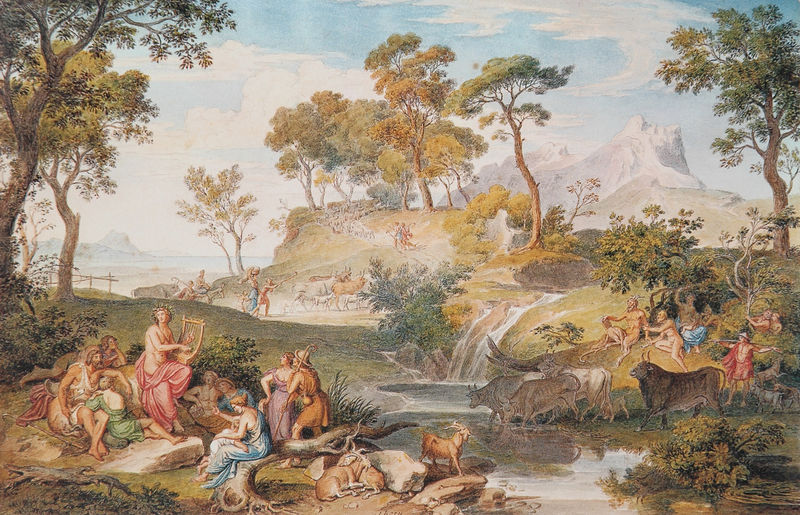
Titel: Apoll unter den Hirten
Künstler: Joseph Anton Koch
Standort: Schweinfurt
Institution: Museum Georg Schäfer
Schlagwörter: baum, berg, blau, blätter, dunkel, felsen, gemälde, gruppe, haut, himmel, kopf, laub, mann, meer, nackt, schatten, umhang, wasser, wolken, baden, baumstämme, bäume, fluss, frauen, gelb, grün, landschaft, menschen, sand, see, sitzen, ufer, äste, braun, damen, frau, grau, hell, holz, hut, kleider, licht, männer, pastell, weiss, ölbild, blick, rot, tier, tiere, weg, wiese, zaun, gesellschaft, malerei, trinken, mensch, stein, steine, tot, öl, ast, bach, baumstamm, ebene, erde, ferne, horizont, hügel, kühe, natur, spiegelung, stamm, vieh, weite, zweige, busch, büsche, gebüsch, gewässer, pfad, sonne, boden, gewand, tücher, gewänder, klassizismus, musik, rosa, wald, wasserfall, kinder, kreis, deutschland, schwanz, sommer, strand, liegen, stab, warm, berge, fels, gebirge, gipfel, zug, tag, grasen, herde, kuh, rind, idylle, picknick, rast, sturzbach, stämme, essen, spielen, widerschein, musizieren, altrosa, nackte, frühling, fliessend, spiel, rinder, antike, wurzel, idyll, flusslandschaft, lichtung, helm, allegorie, entwurf, kranz, lorbeerkranz, mythologie, saite, götter, olymp, satyr, fressen, faun, musen, zeichnerisch, griechenland, tränke, frühjahr, laute, saiten, gestrüpp, apoll, arkadien, hirtenstab, fließen, harfe, lyra, verstecken, bock, ochse, ochsen, stier, stiere, hirte, hirten, leier, miniatur, müßiggang, ziegenbock, ziege, deutschrömer, sonnentag, historisch, ziegen, auftrieb, quelle, lagern, hören, zither, furt, laier, hirt, quell, lauschen, halbnackte, arkadisch, parnass, sartyr, flussüberquerung, lichg, steinä, wasserfal, e